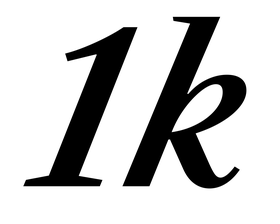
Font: LibreCaslonText-Italic_SemiBold_Italic